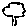
Label: tree